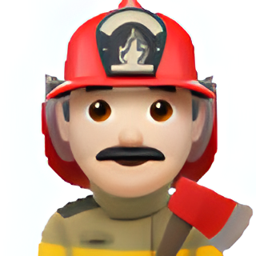
Name: male firefighter type 1 2
Emoji: 👨🏻‍🚒
Group: People & Body
Sub-group: person-role